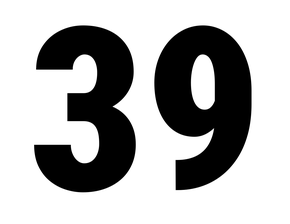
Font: Roboto_Condensed_Black